Field crop: tomato
Growth stage: 1
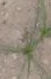
Species: cyperus